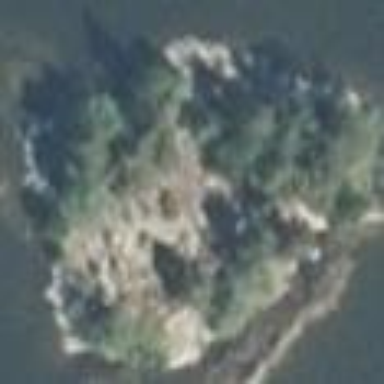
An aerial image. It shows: Islet.